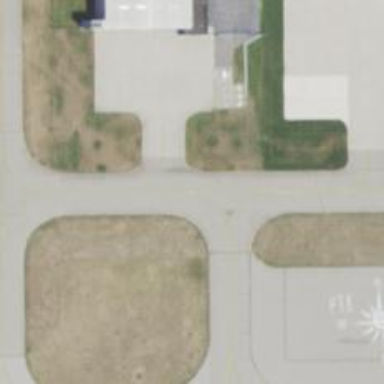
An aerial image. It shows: Image of taxiway at airport.